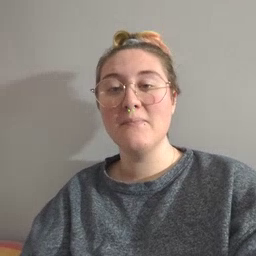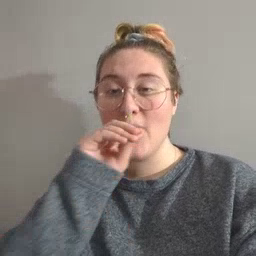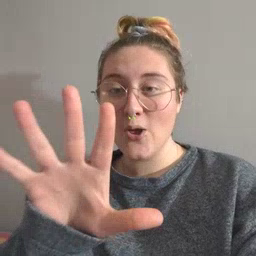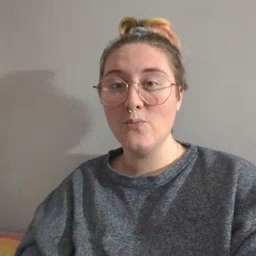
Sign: blow